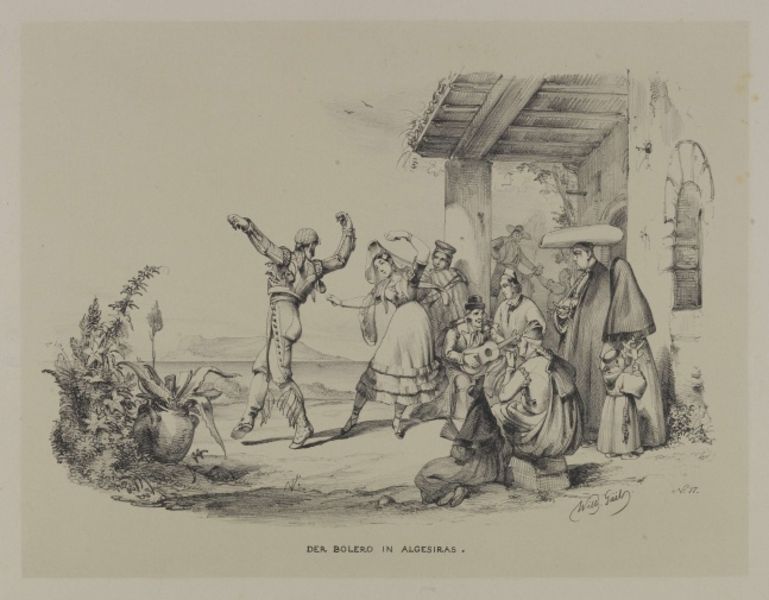
Titel: Der Bolero in Algesiras
Künstler: Wilhelm Gail
Standort: Karlsruhe
Institution: Staatliche Kunsthalle Karlsruhe
Schlagwörter: celebration, hat, men, people, priest, white, window, women, black, dress, dresses, green, grey, group, ladies, lady, old, sitting, talking, woman, flowers, print, plant, pot, potted plant, flower, frau, man, building, girl, house, roof, village, boy, child, spain, spanish, plants, porch, drawing, black and white, hats, illustration, sketch, couple, happy, outside, person, festival, human, menschen, party, ancient, instrument, leaves, music, theater, flower pot, watching, musician, pencil, gypsy, part, paint, instruments, musicians, humans, outdoor, dance, dancer, dancing, standing, trumpet, latin, zeichnung, mexican, guitar, dancers, skirts, player, tanz, pflanze, mans, flöte, folk, gitarre, nun, south american, joyful, partner, wedding, renassaince, sing, patio, joy, villagers, in, musik, soldat, fest, tanzen, bolero, pflanzen, song, entertainer, der bolero in algesiras., dea bolero in lagesiras, algesiras, dancee, rennassaince, enjoy, famaly, kämpfer, guita, castanets